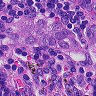
Metastatic tissue present: yes